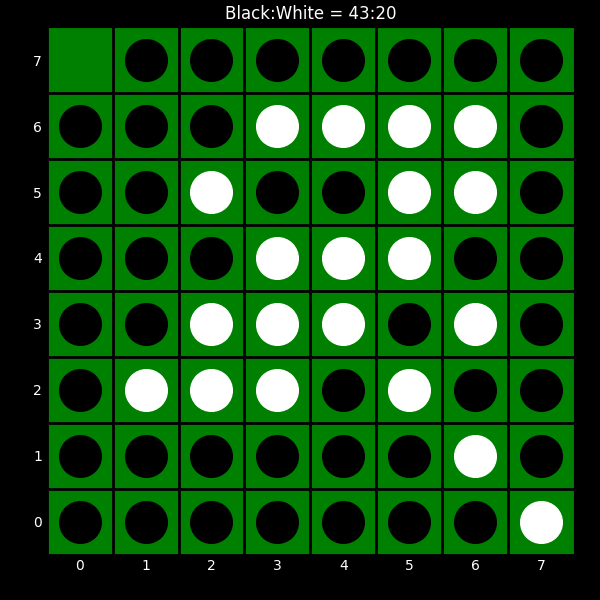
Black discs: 43
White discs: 20